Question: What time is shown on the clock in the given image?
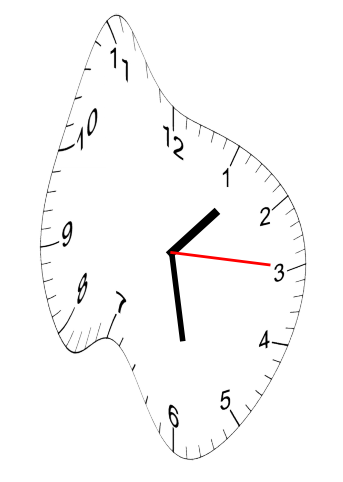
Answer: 01:28:15